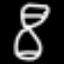
Label: hourglass